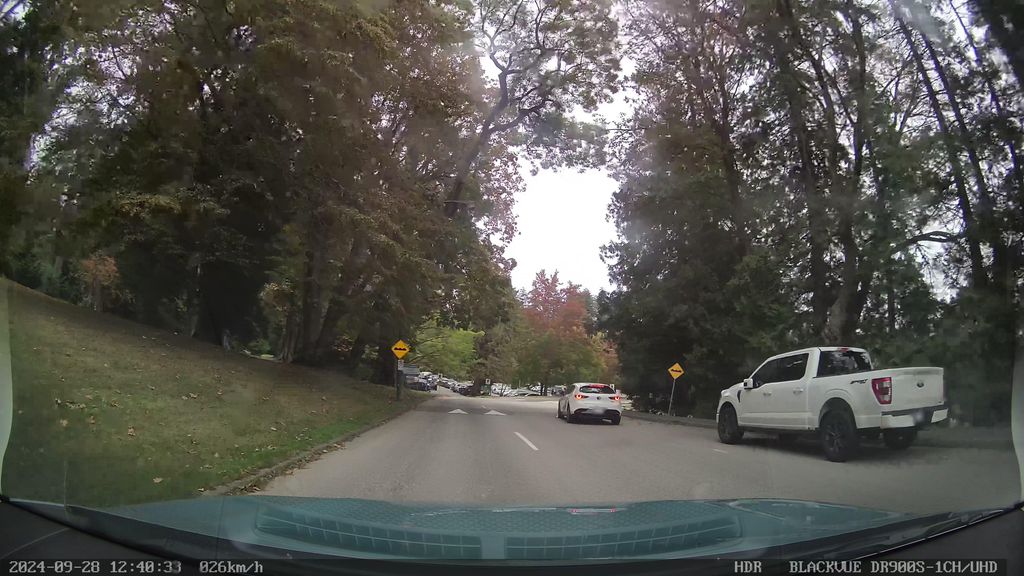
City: vancouver